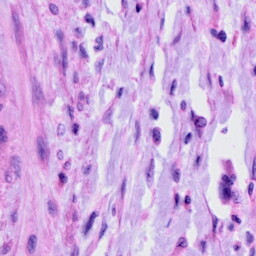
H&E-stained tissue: Cervix